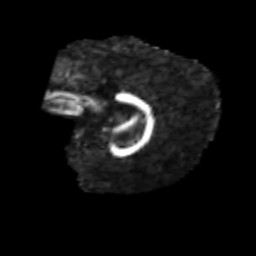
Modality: FA
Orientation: sagittal
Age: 6
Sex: male
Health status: healthy